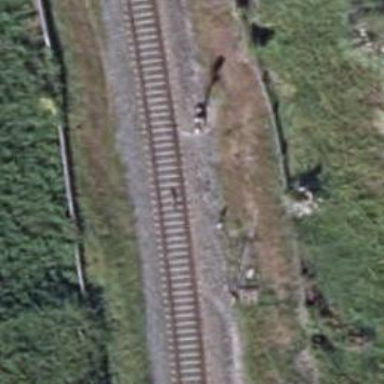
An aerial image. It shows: Railway track.